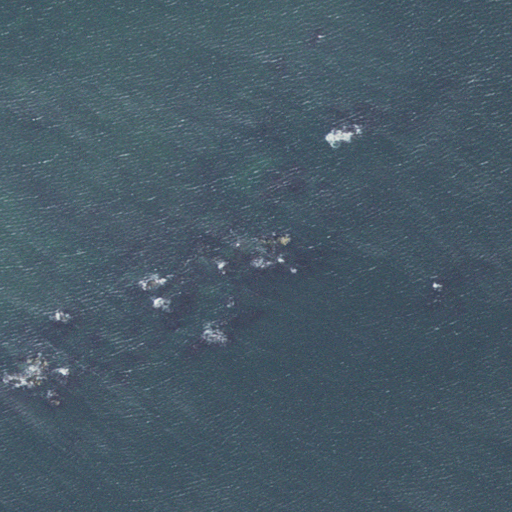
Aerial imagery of island in New Hampshire named Inner Sunk Rocks containing only open water